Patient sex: F
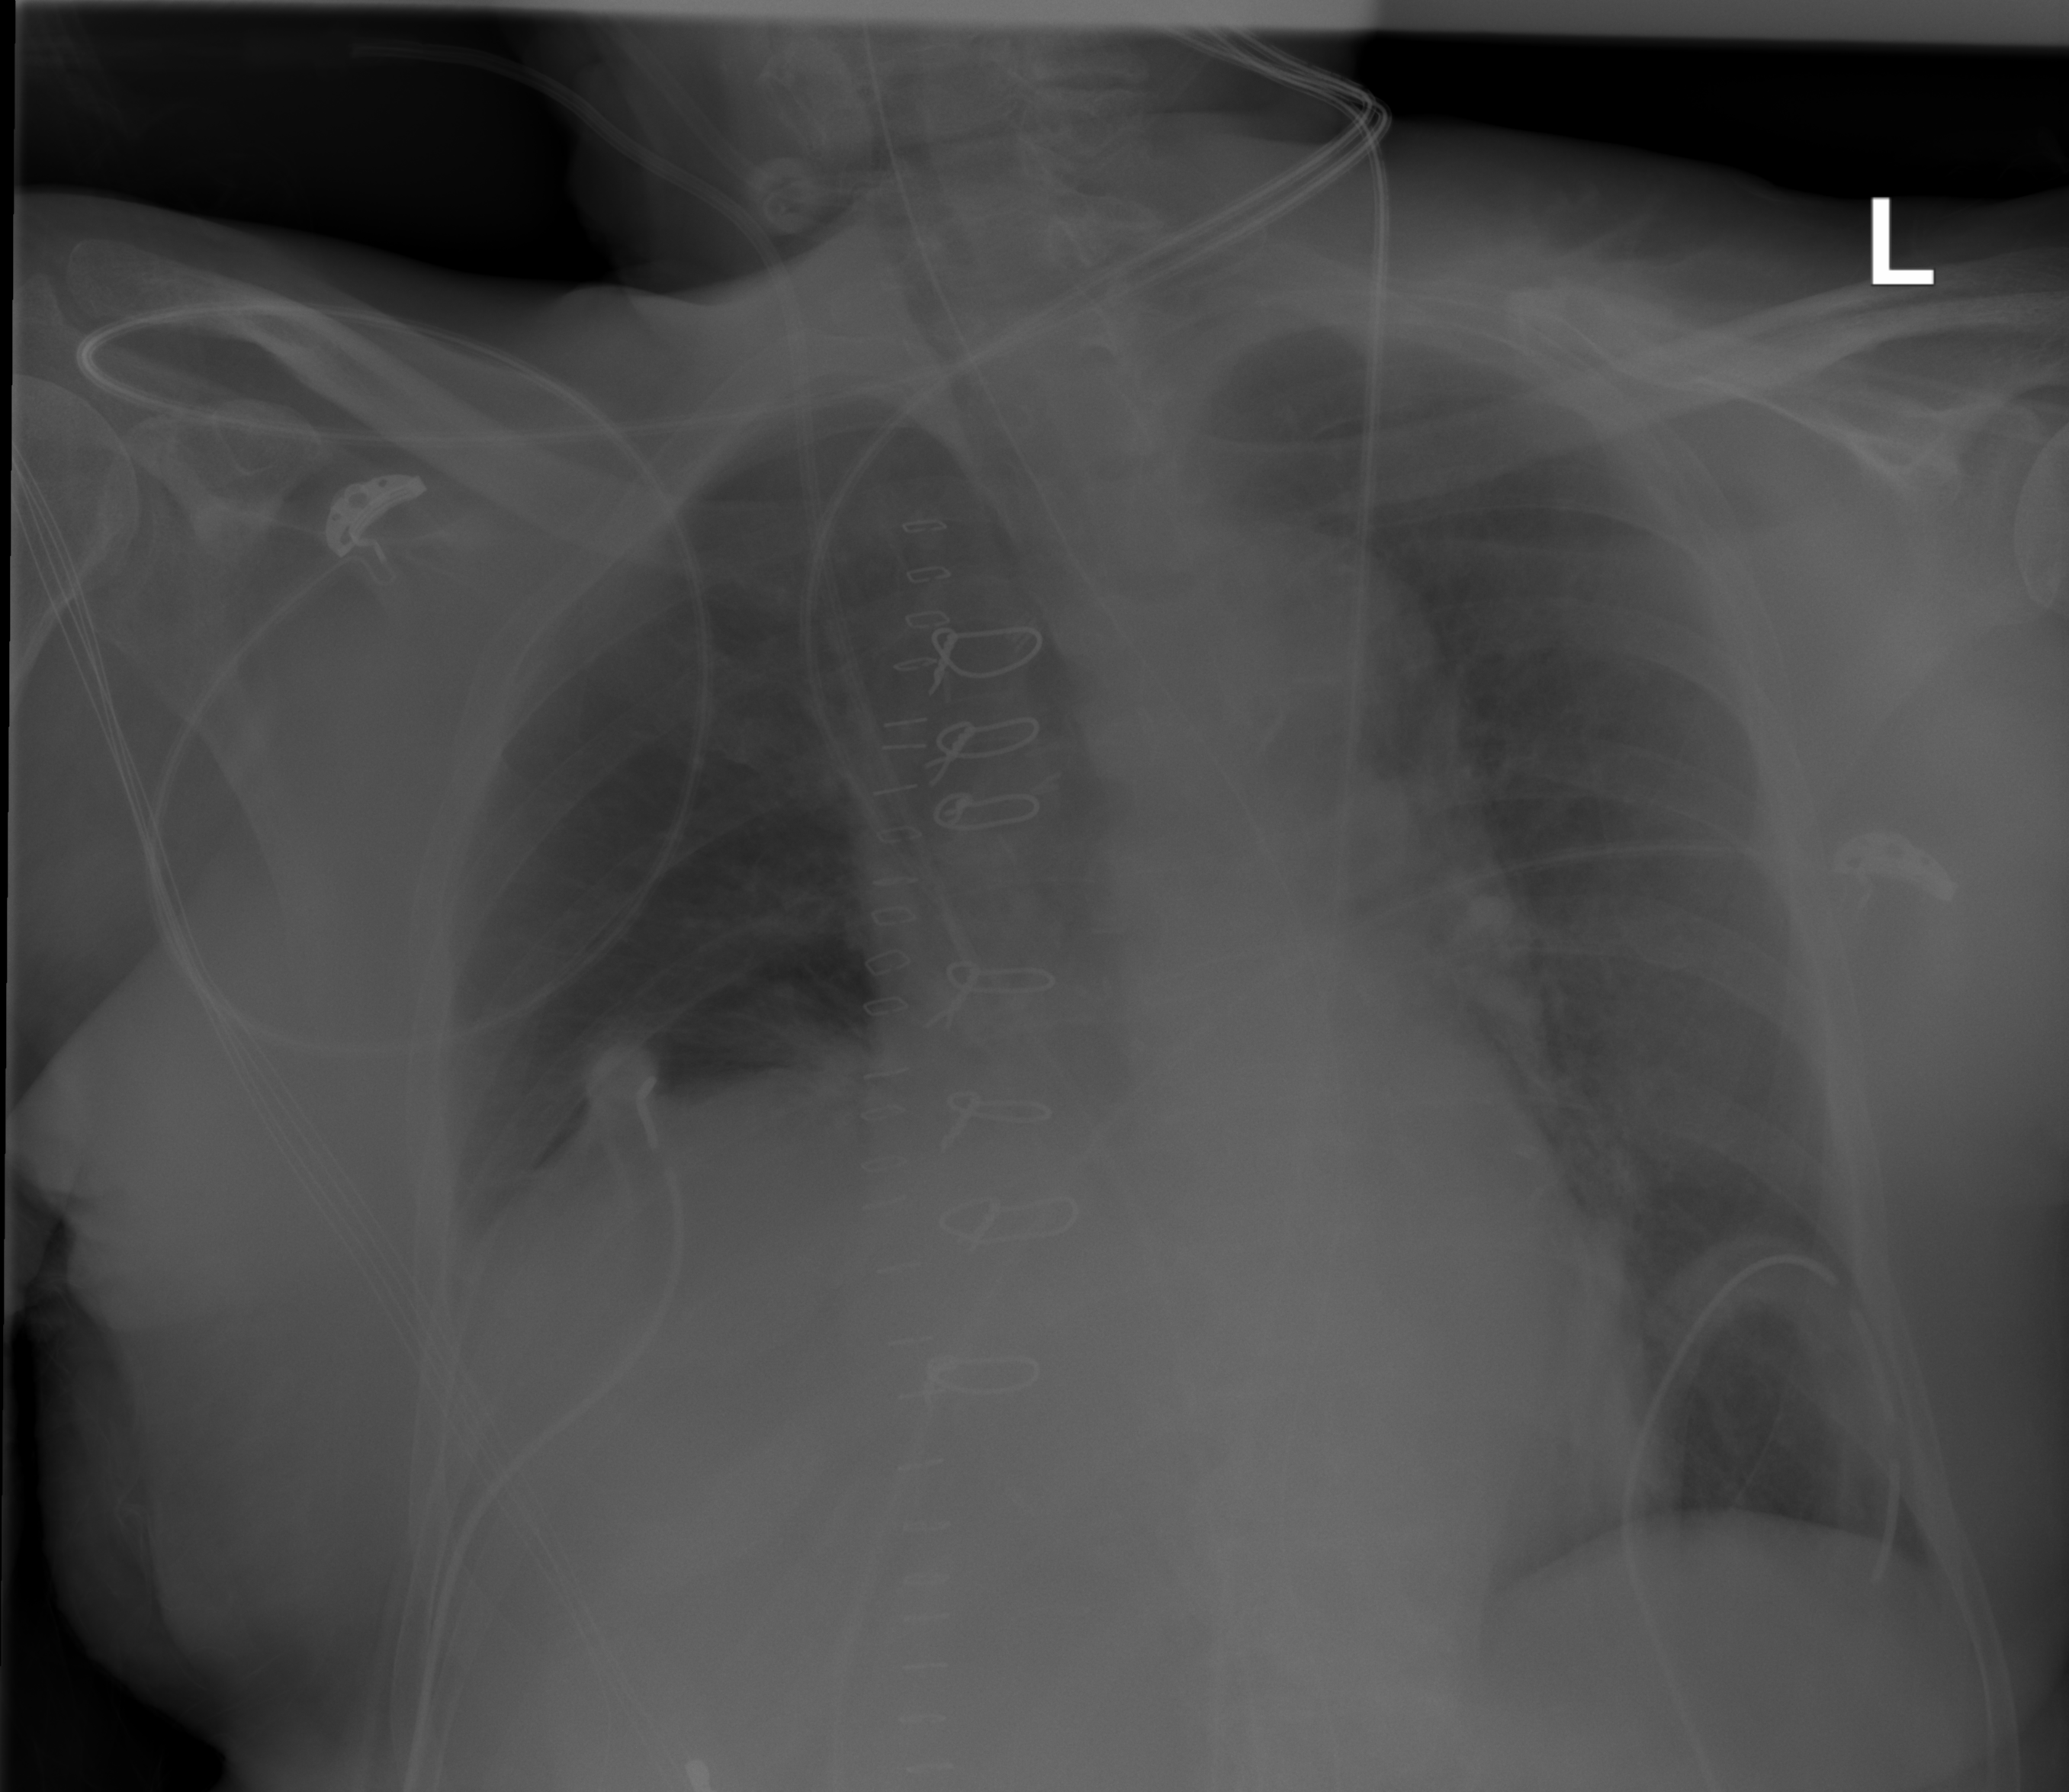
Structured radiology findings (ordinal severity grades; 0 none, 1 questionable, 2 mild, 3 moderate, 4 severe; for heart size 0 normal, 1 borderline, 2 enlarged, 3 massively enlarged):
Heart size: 0
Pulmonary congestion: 1
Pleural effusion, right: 0
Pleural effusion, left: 0
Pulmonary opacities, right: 1
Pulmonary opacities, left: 1
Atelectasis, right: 0
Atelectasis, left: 0